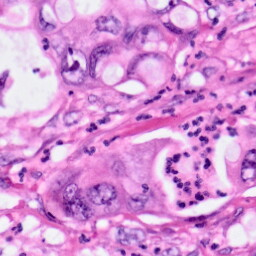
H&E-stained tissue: Pancreatic